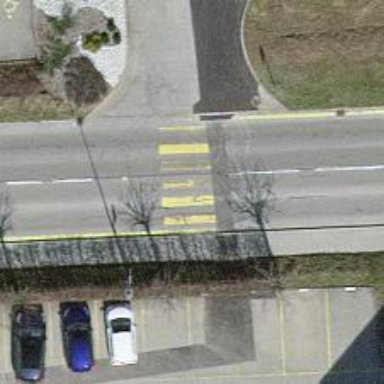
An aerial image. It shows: Marked crossing with zebra stripes on the road.